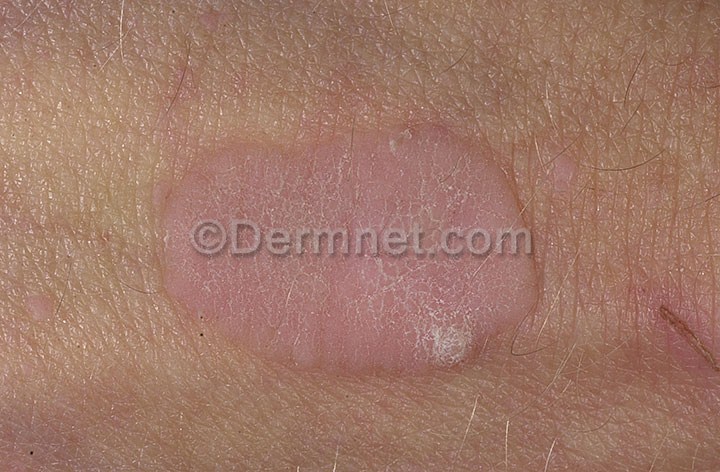
Disease: Warts Molluscum and other Viral Infections